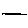
Label: line